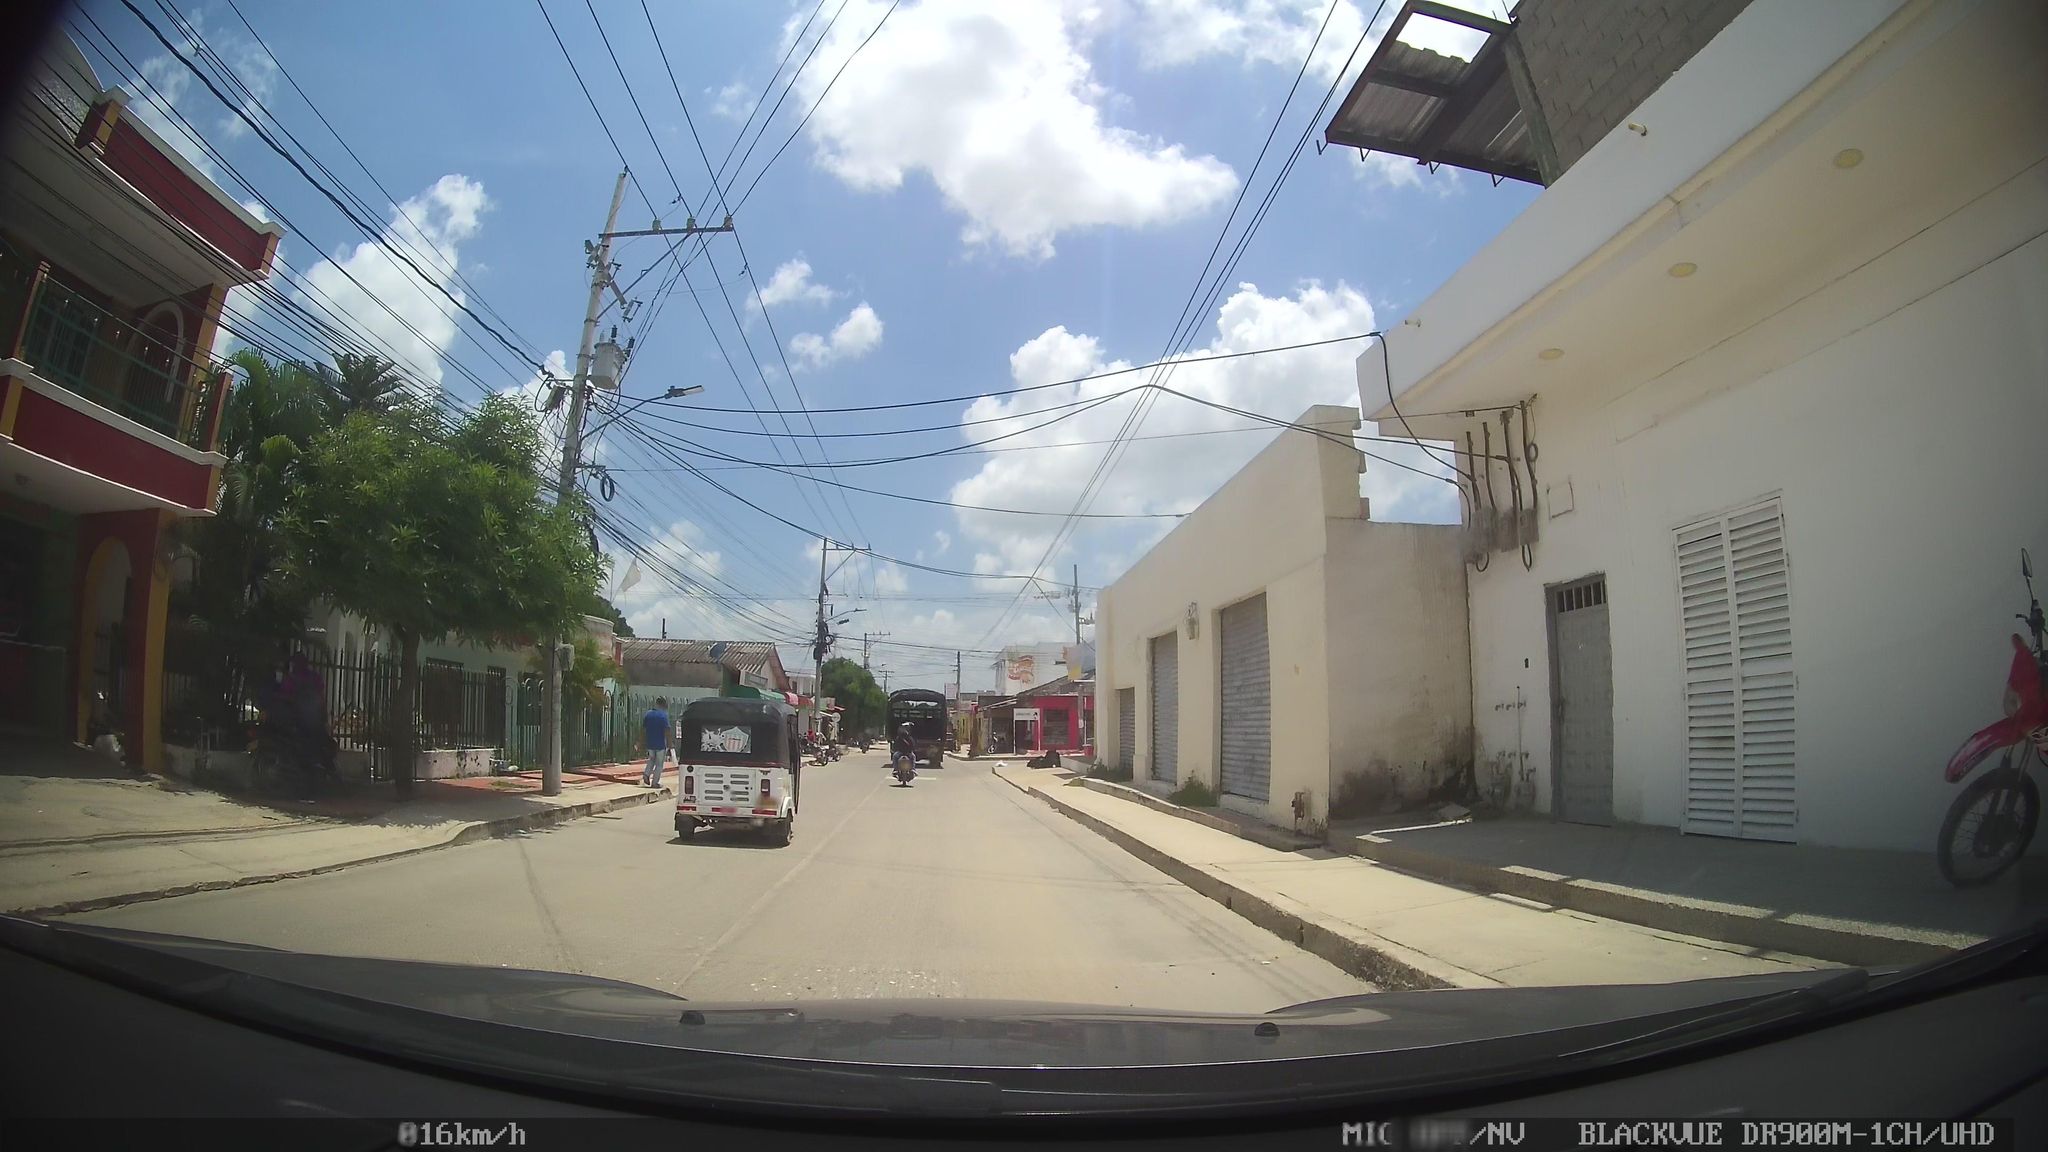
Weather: clear
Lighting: day
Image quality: good
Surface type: driving surface
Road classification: secondary
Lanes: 2.0
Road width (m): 8.0
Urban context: dense urban cluster
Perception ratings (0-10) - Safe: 1.92, Lively: 7.89, Beautiful: 1.97, Boring: 7.76, Depressing: 7.43, Wealthy: 0.16